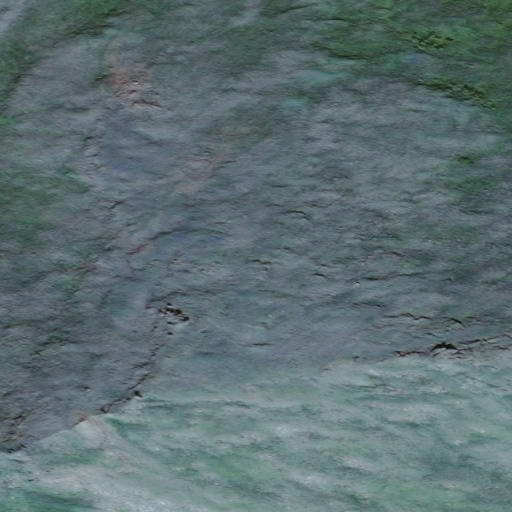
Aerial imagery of mountain in Alaska named Twin Mountain containing only unknown